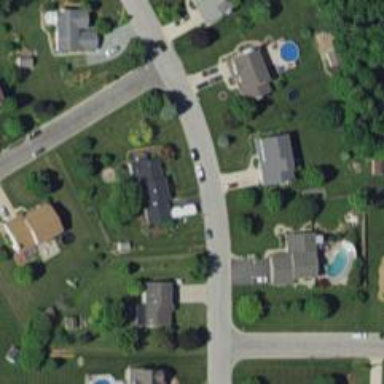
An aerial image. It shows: Smooth asphalt road in residential area.